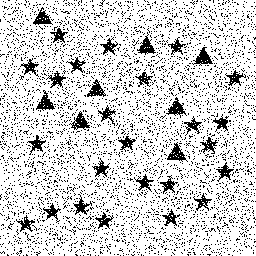
Squares: 0
Triangles: 8
Stars: 24
Total shapes: 32